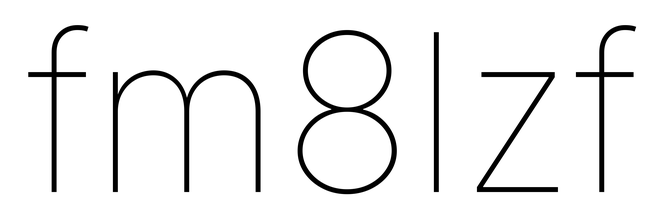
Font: Inter_Thin